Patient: sex F, age 32
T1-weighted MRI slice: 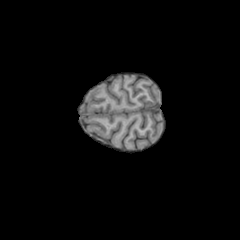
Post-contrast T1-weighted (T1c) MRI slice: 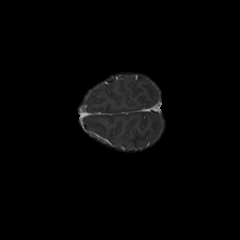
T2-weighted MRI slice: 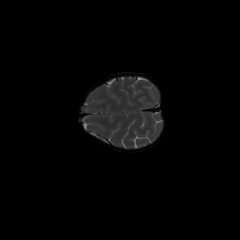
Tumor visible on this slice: no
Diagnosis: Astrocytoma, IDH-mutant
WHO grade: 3